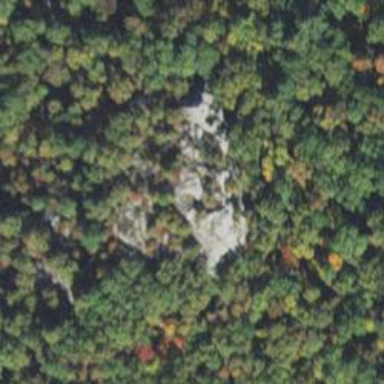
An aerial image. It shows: Climbing crag.